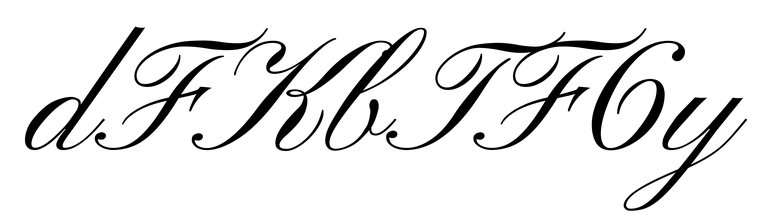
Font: PinyonScript-Regular